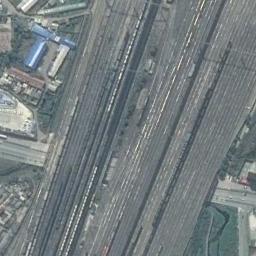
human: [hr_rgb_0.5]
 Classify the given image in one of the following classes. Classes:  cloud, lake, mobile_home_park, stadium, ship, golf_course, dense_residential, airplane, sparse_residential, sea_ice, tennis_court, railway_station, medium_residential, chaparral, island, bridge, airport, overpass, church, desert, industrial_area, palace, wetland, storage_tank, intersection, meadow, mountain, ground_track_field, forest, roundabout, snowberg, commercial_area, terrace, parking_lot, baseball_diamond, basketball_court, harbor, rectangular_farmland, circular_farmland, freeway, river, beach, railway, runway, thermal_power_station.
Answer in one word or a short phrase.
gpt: railway